Question: I am generating a multiplot with 2 rows and 2 columns. I am using pm3d map for individual graphs. The generated picture is shown below:

In this picture, each individual graph has its own colorbox and axes labels. I would like to have common colorbox for all these graphs and would like to give common i and j indices after drawing common x and y axes. How can I do this? Thanks in advance.
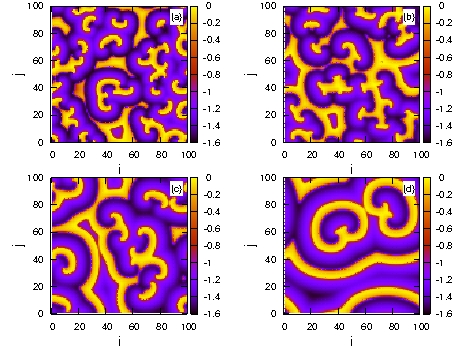
Answer: As Christoph mentioned, this can be done with 'set'/'unset' 'colorbox'. In your case, I highly recommend that you 'plot ... with image' rather than use 'set pm3d map'. But it can be done both ways, see Christoph's comment below.
What you need is something along these lines (change the details to accommodate it to your needs):
'''
set multiplot
# Set left and right margins for both plots:
set lmargin screen 0.1 ; set rmargin screen 0.8
# Set ranges and *in this case* isosamples to make the graph look better
set xrange [-1:1] ; set yrange [-1:1] ; set isosamples 100
# Options for the first graph: set top and bottom margins and unset colorbox
set tmargin screen 0.9 ; set bmargin screen 0.6 ; unset colorbox
# Plot it
plot "++" u ($1):($2):(sin($1*$2)) with image
# Options for second graph
set tmargin screen 0.4 ; set bmargin screen 0.1
# Set colorbox with customize options
set colorbox user origin 0.85,0.1 size 0.05,0.8
# Plot it
plot "++" u ($1):($2):(cos($1*$2)) with image
'''
Voila: